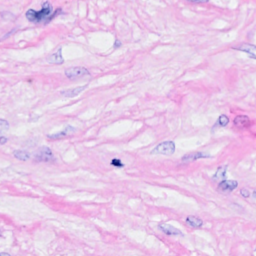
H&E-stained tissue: Breast